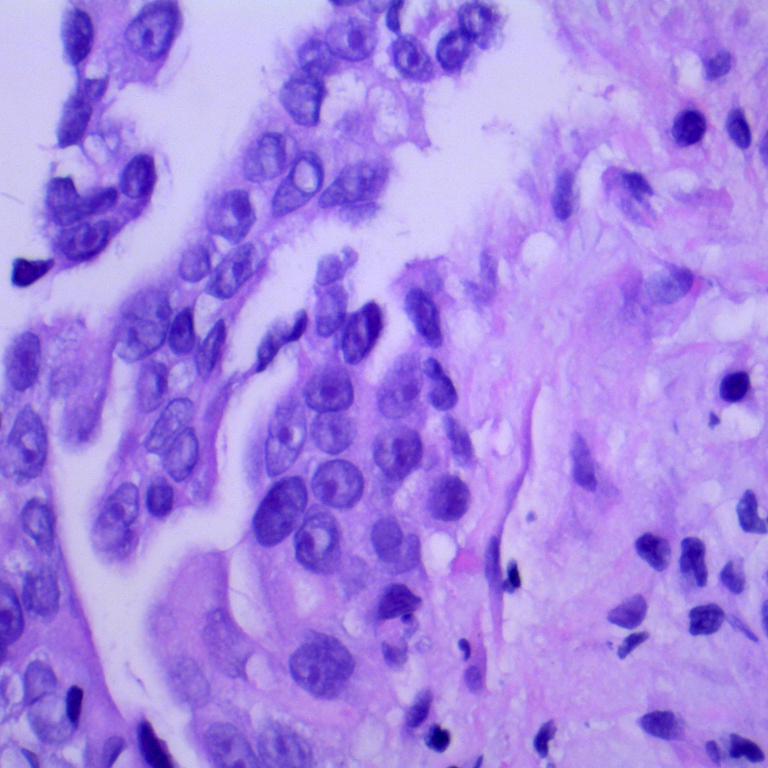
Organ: lung
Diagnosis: adenocarcinomas